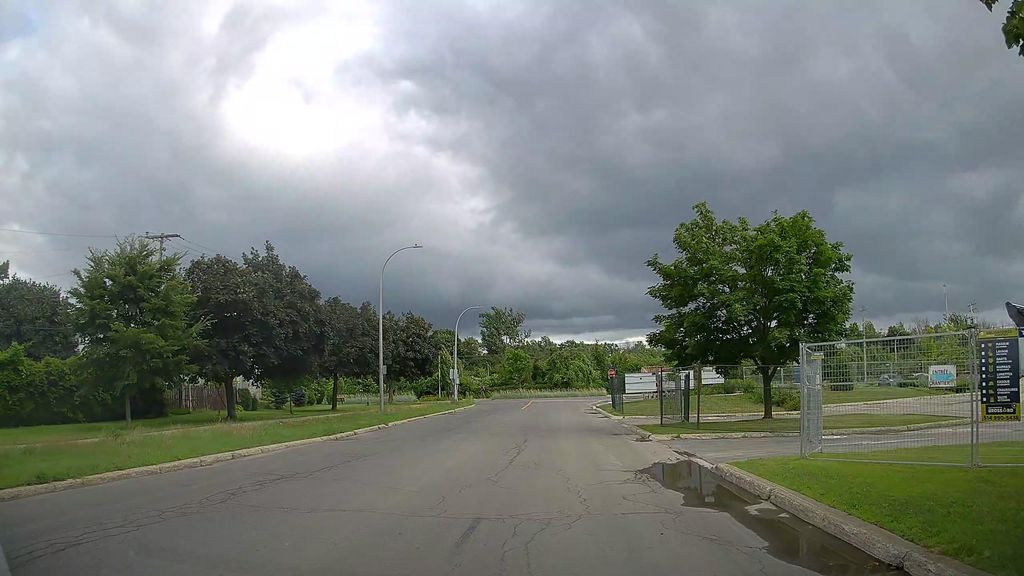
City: montreal